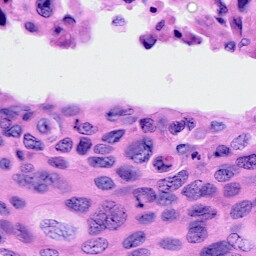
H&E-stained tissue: Cervix